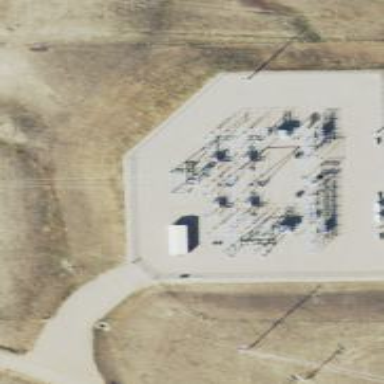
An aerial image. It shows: Switch used for power control.